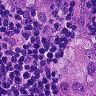
Metastatic tissue present: yes